Question: In Android 4.4, using Camera API getPicture API will result in a enlarged dialog.
The code is below:
'''
var sourceType = pictureSource.SAVEDPHOTOALBUM;
navigator.camera.getPicture(function(fileURI) {
// Success callback
}, function(message) {
// Fail callback
}, {quality: 50, destinationType: destinationType.FILE_URI, sourceType: sourceType, mediaType: mediaType, correctOrientation: false, saveToPhotoAlbum: true});
'''

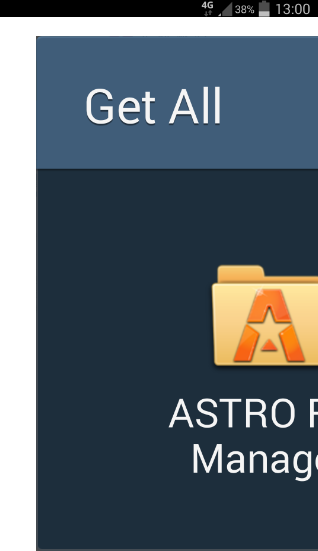
Answer: Change android:anyDensity property in the AndroidManifest.xml from false to true fix the problem